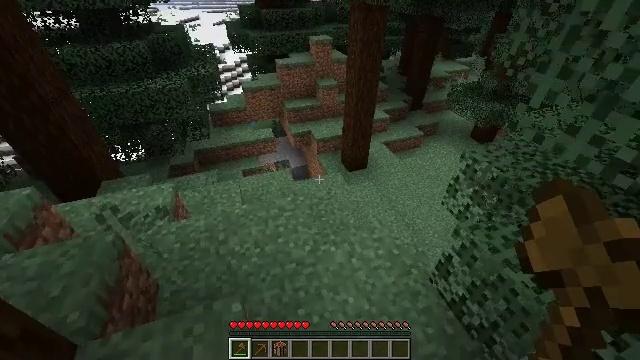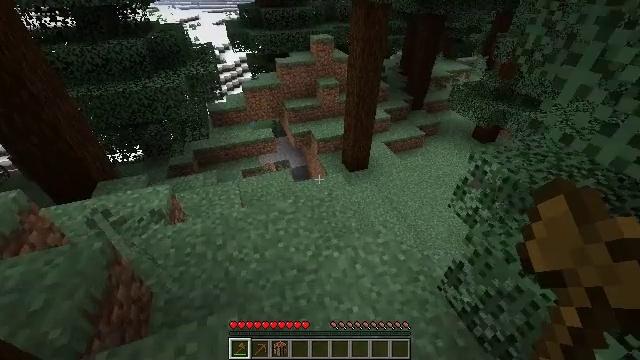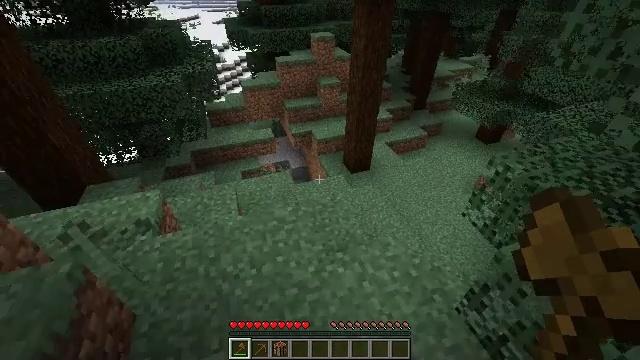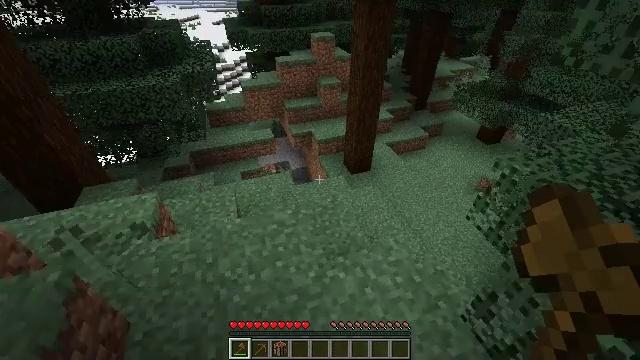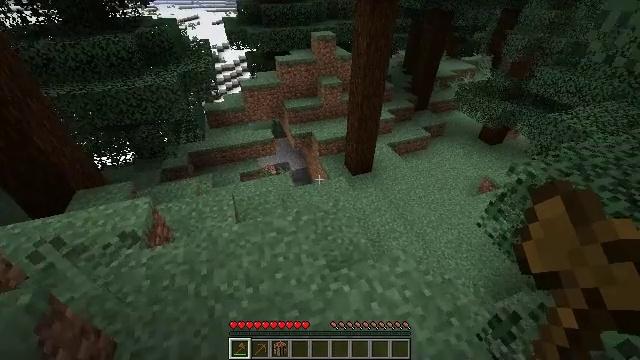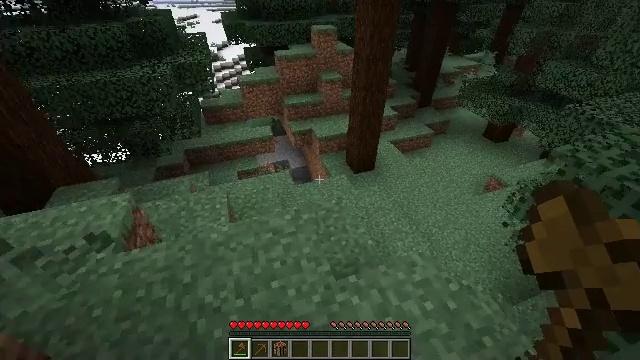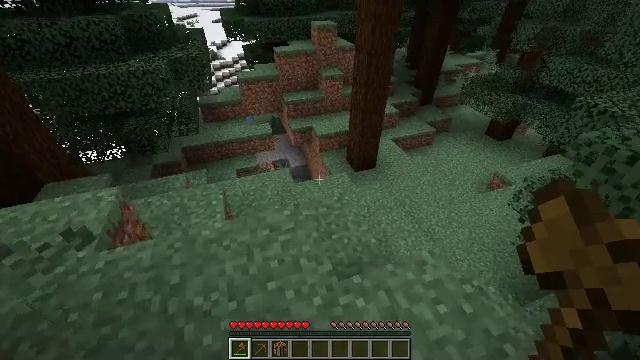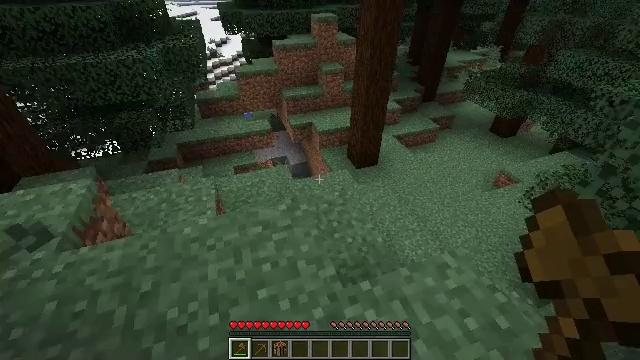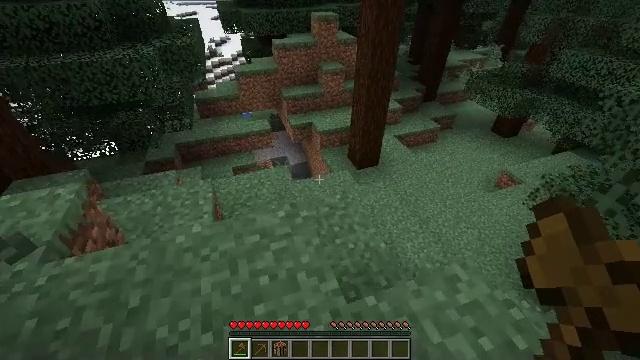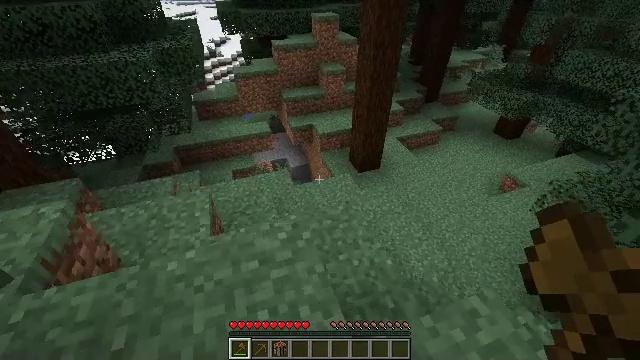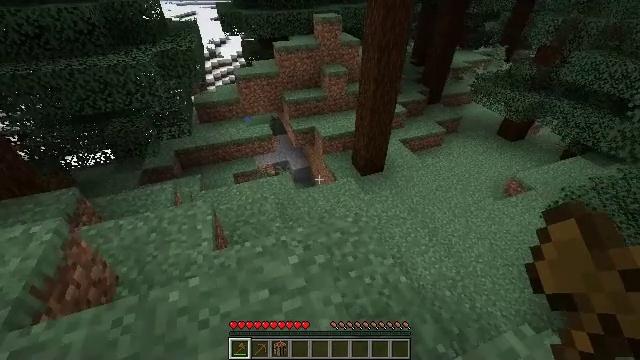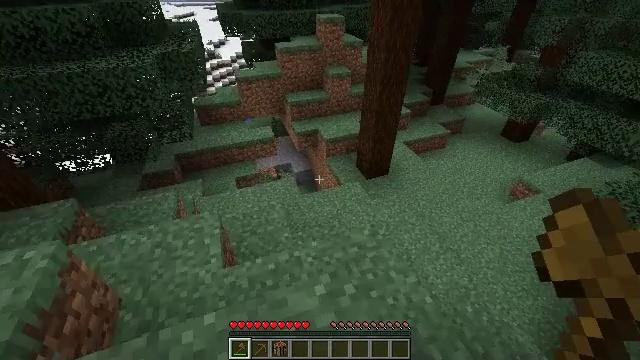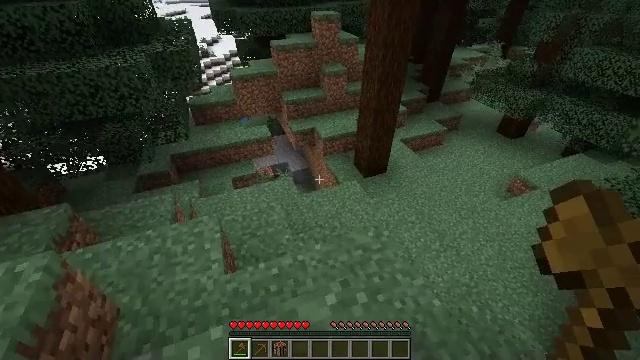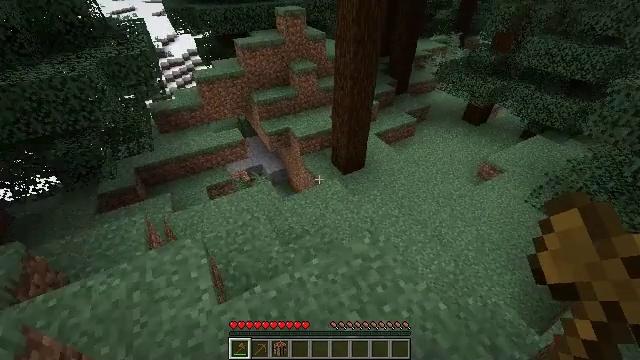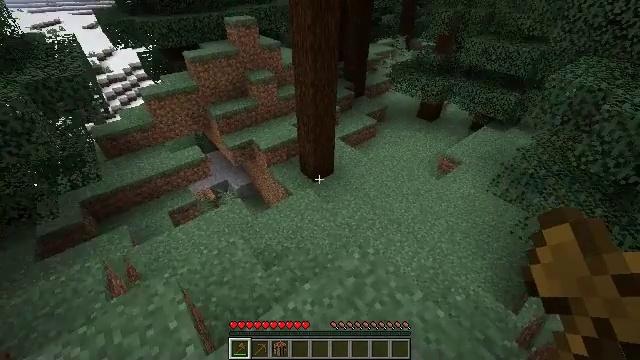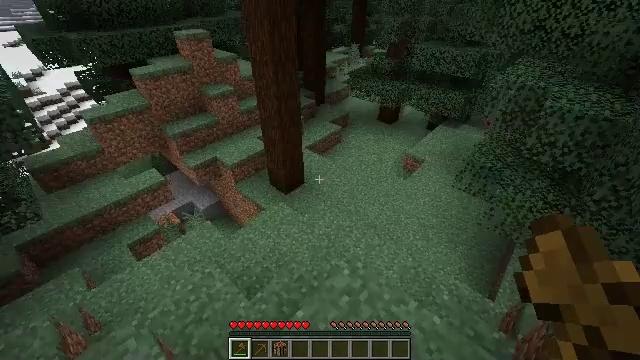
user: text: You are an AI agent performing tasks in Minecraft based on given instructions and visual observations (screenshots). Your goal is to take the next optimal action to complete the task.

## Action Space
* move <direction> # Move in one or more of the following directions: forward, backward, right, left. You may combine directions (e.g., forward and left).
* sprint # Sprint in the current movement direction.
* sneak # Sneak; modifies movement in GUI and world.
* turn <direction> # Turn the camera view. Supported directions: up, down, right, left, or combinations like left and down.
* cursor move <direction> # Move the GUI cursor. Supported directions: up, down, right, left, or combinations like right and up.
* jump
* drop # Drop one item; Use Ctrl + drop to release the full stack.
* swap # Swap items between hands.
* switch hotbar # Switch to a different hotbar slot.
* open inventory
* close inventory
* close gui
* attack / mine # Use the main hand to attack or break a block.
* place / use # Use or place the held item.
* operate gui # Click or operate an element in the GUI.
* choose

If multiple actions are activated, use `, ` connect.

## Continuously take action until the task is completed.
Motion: motion action
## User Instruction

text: Hunt a rabbit.
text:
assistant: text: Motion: move forward
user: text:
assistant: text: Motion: move forward
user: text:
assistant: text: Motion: move forward
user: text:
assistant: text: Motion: move forward
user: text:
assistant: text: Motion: move forward
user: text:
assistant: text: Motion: move forward
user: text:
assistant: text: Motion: move forward
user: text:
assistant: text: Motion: move forward
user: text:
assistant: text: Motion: move forward and move left
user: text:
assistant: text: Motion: move forward and move left
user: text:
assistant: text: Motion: move forward and move left
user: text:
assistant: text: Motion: move forward and move left, turn right
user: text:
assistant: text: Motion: move forward and move left, turn right
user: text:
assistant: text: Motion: move forward and move left, turn right and up
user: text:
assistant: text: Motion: move forward and move left, turn right and up
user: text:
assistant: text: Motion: move forward and move left, turn right and up
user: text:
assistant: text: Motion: move forward and move left
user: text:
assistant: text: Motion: move forward and move left, turn right
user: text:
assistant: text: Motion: move forward and move left, turn right and up
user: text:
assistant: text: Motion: move forward and move left, turn right and up
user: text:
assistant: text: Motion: move forward and move left, turn right and up
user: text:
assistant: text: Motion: move forward and move left, turn right and up
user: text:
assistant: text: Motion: move forward and move left, turn up
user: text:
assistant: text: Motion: move forward and move left
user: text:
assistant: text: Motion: move forward and move left
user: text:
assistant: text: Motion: move forward and move left
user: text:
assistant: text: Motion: move forward and move left
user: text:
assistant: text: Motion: move forward and move left, turn left and down
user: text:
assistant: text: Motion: move forward and move left, turn left and down
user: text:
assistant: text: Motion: move forward and move left, turn left and down